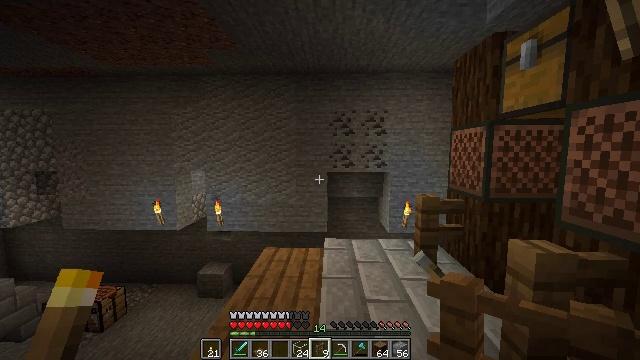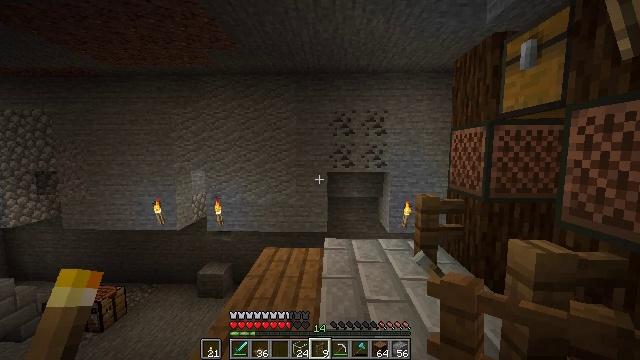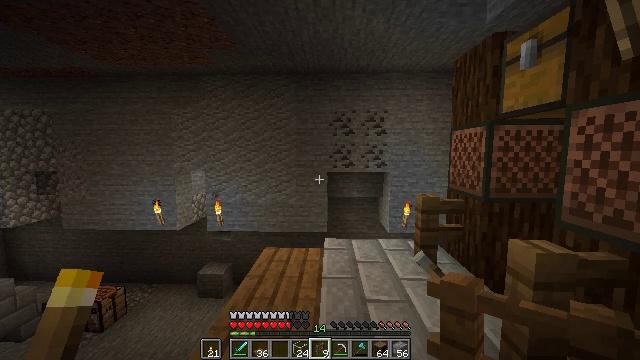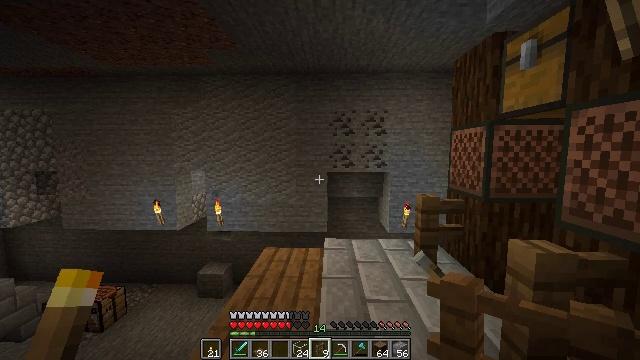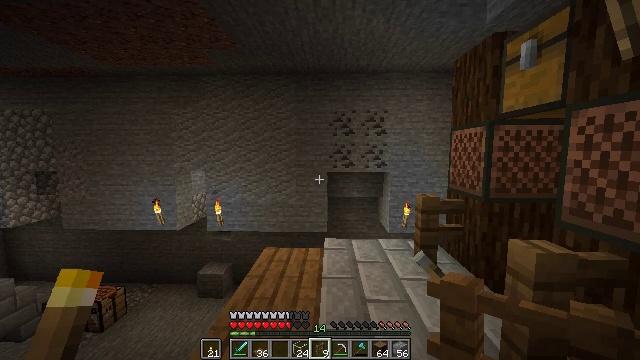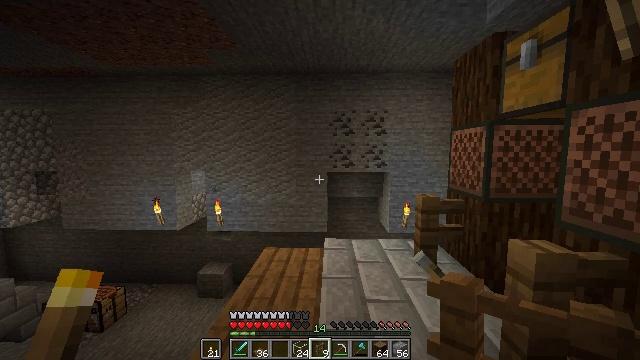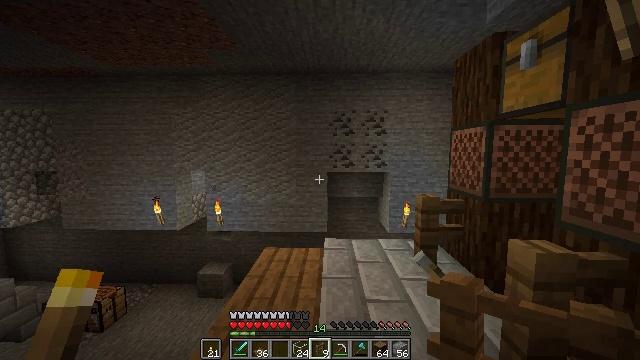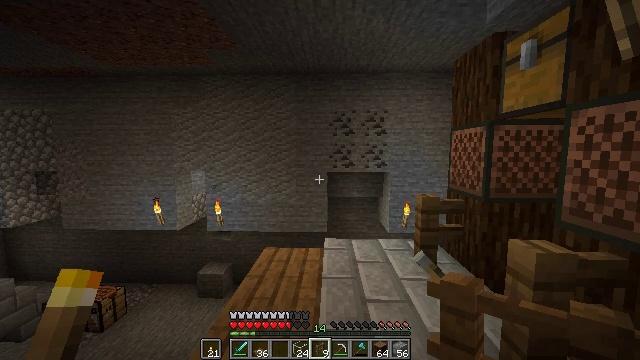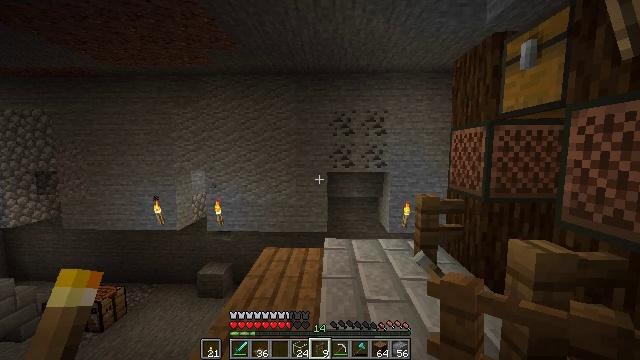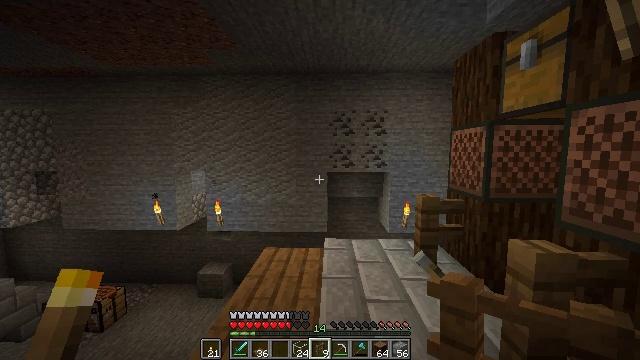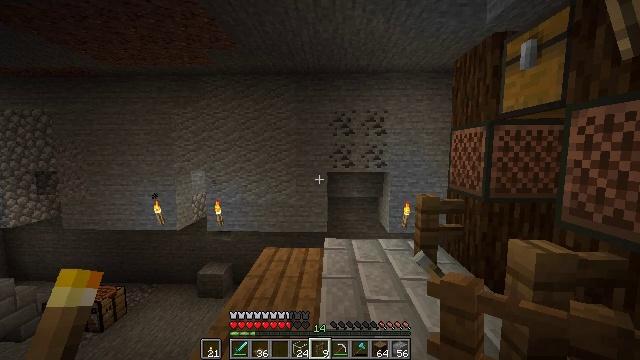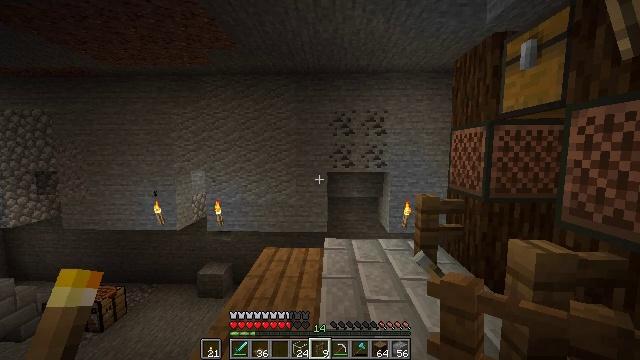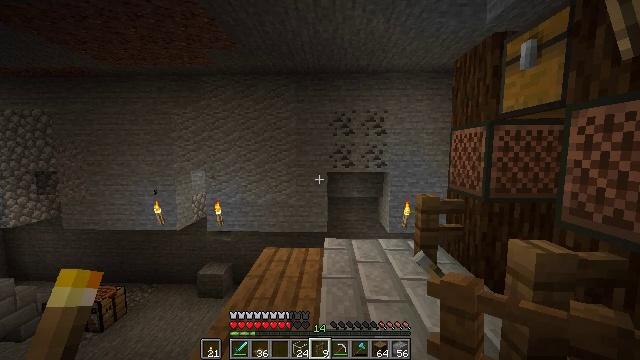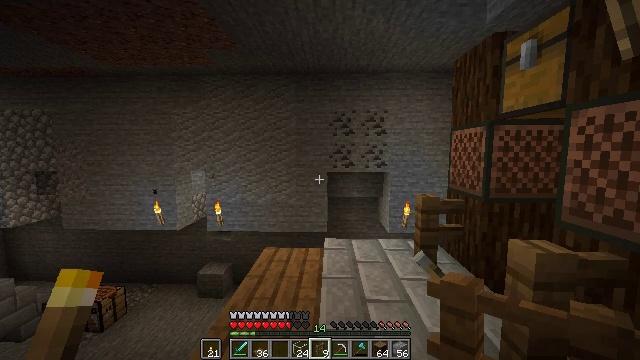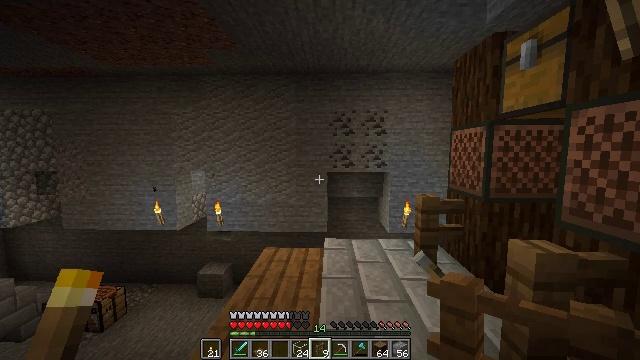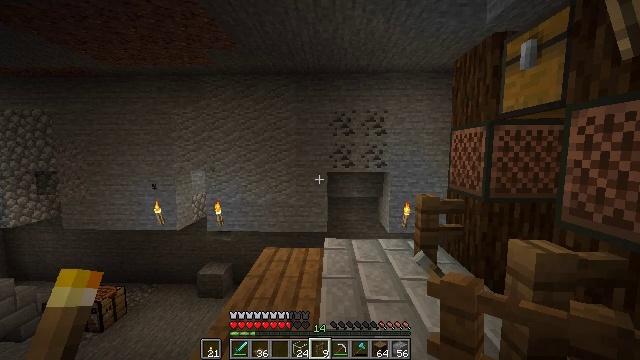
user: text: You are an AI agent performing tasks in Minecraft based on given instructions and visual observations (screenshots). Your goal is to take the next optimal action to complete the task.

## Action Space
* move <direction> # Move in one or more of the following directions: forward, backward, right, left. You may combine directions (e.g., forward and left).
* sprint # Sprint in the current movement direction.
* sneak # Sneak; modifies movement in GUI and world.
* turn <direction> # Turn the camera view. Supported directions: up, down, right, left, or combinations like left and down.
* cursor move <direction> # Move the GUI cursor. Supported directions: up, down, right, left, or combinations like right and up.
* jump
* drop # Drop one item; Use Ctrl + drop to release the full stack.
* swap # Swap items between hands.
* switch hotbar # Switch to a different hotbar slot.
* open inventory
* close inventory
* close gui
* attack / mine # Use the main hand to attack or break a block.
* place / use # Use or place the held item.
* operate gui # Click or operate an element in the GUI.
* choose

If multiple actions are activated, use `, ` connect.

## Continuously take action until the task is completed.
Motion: motion action
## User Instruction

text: Use spruce planks to craft spruce stairs.
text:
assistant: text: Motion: no_op
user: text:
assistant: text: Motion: no_op
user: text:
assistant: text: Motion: no_op
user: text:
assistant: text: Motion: no_op
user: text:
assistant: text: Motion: no_op
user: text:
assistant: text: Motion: no_op
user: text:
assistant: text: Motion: no_op
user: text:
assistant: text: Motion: no_op
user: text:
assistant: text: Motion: no_op
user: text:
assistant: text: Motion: no_op
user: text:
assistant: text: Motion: no_op
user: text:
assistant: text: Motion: no_op
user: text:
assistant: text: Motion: no_op
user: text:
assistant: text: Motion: no_op
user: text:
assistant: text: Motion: no_op
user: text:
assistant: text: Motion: no_op
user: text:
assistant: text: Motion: no_op
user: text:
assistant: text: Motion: no_op
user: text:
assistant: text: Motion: no_op
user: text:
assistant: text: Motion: no_op
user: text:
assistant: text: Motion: no_op
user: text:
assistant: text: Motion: no_op
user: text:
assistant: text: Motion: no_op
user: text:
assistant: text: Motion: no_op
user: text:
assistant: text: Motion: no_op
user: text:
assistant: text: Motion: no_op
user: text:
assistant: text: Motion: no_op
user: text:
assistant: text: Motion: no_op
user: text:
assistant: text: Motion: no_op
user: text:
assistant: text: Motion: no_op